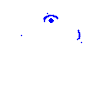
Particle: kaon